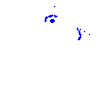
Particle: kaon